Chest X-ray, AP view. Patient: 41 years old, sex M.
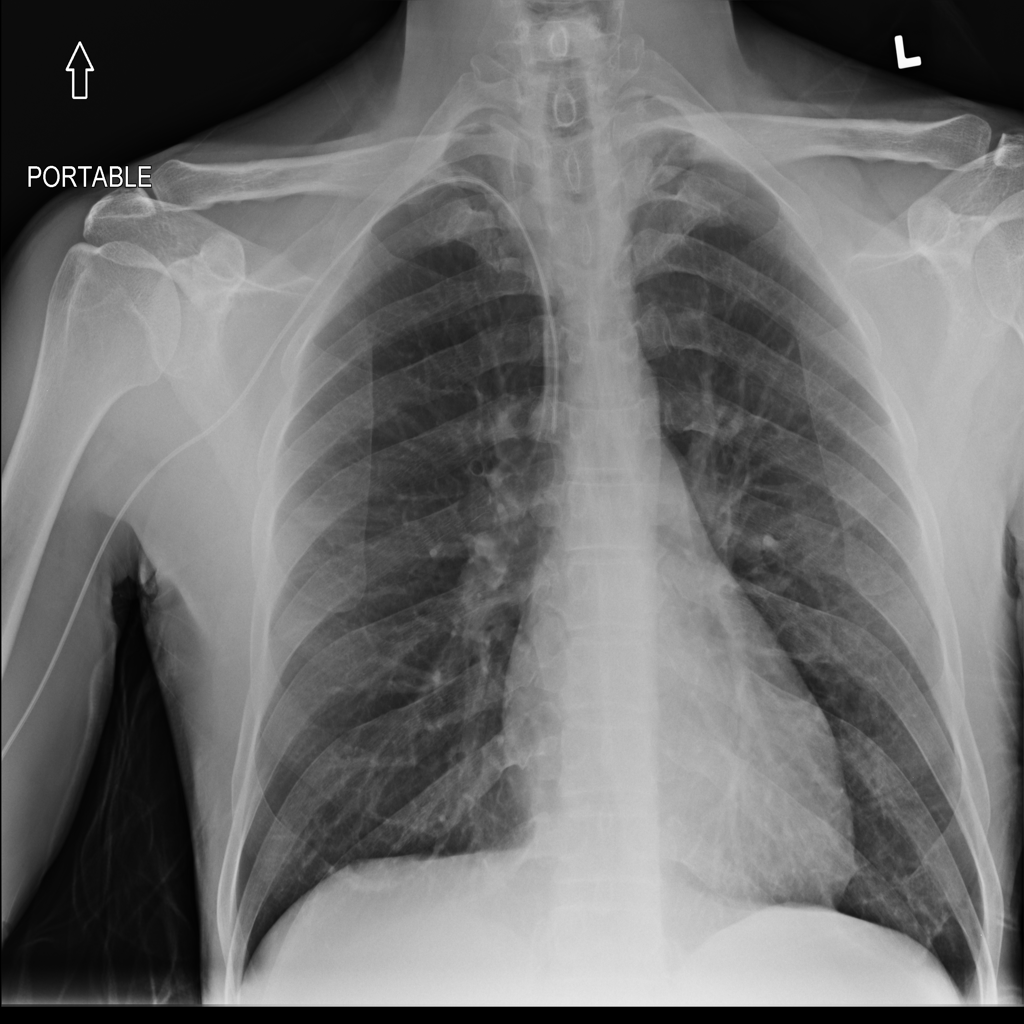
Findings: No Finding